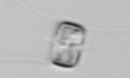
Label: Chaetoceros_similis